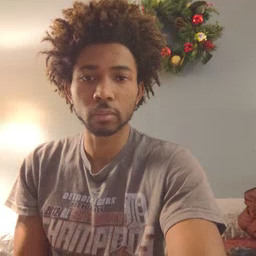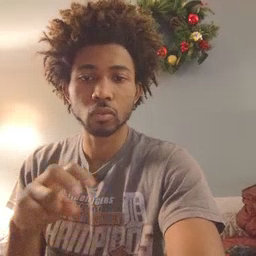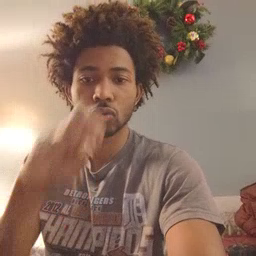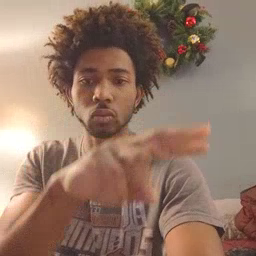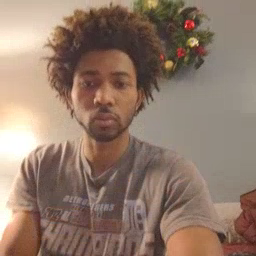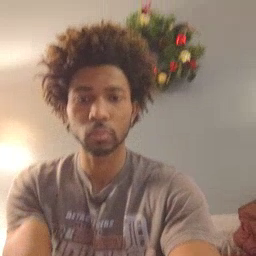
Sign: jump